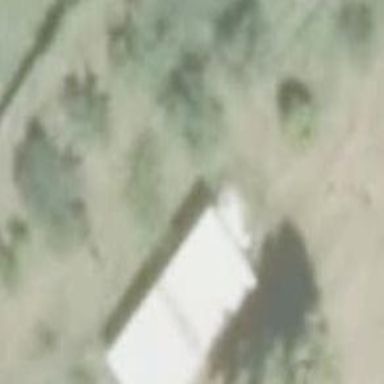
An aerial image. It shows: Simple and straightforward house.